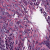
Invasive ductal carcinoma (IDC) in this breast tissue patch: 0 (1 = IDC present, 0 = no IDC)